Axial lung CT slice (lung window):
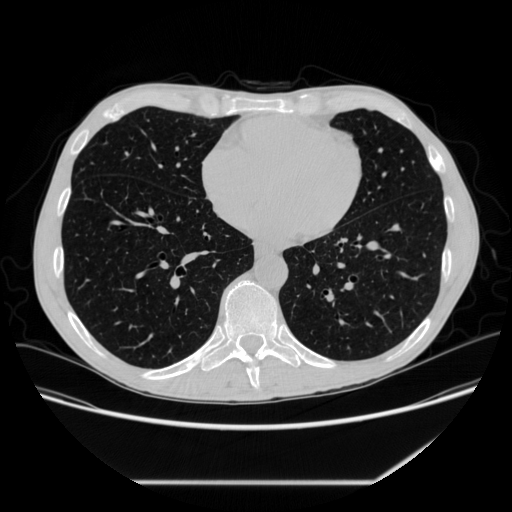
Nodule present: no